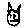
Label: cat